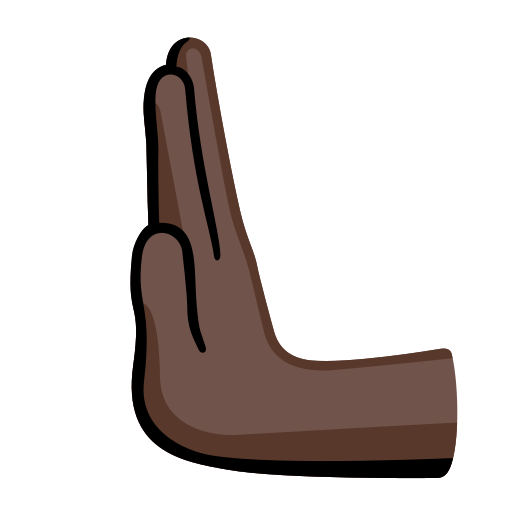
Emoji: 🫷🏿